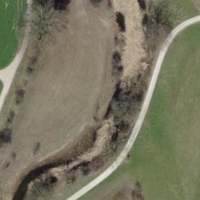
EUNIS habitat code: 23
Species observed at this site:
Ajuga reptans
Anax imperator
Pseudochorthippus parallelus
Bufo bufo
Lysimachia vulgaris
Epidalea calamita
Sympetrum depressiusculum
Lanius collurio
Roeseliana roeselii